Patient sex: M
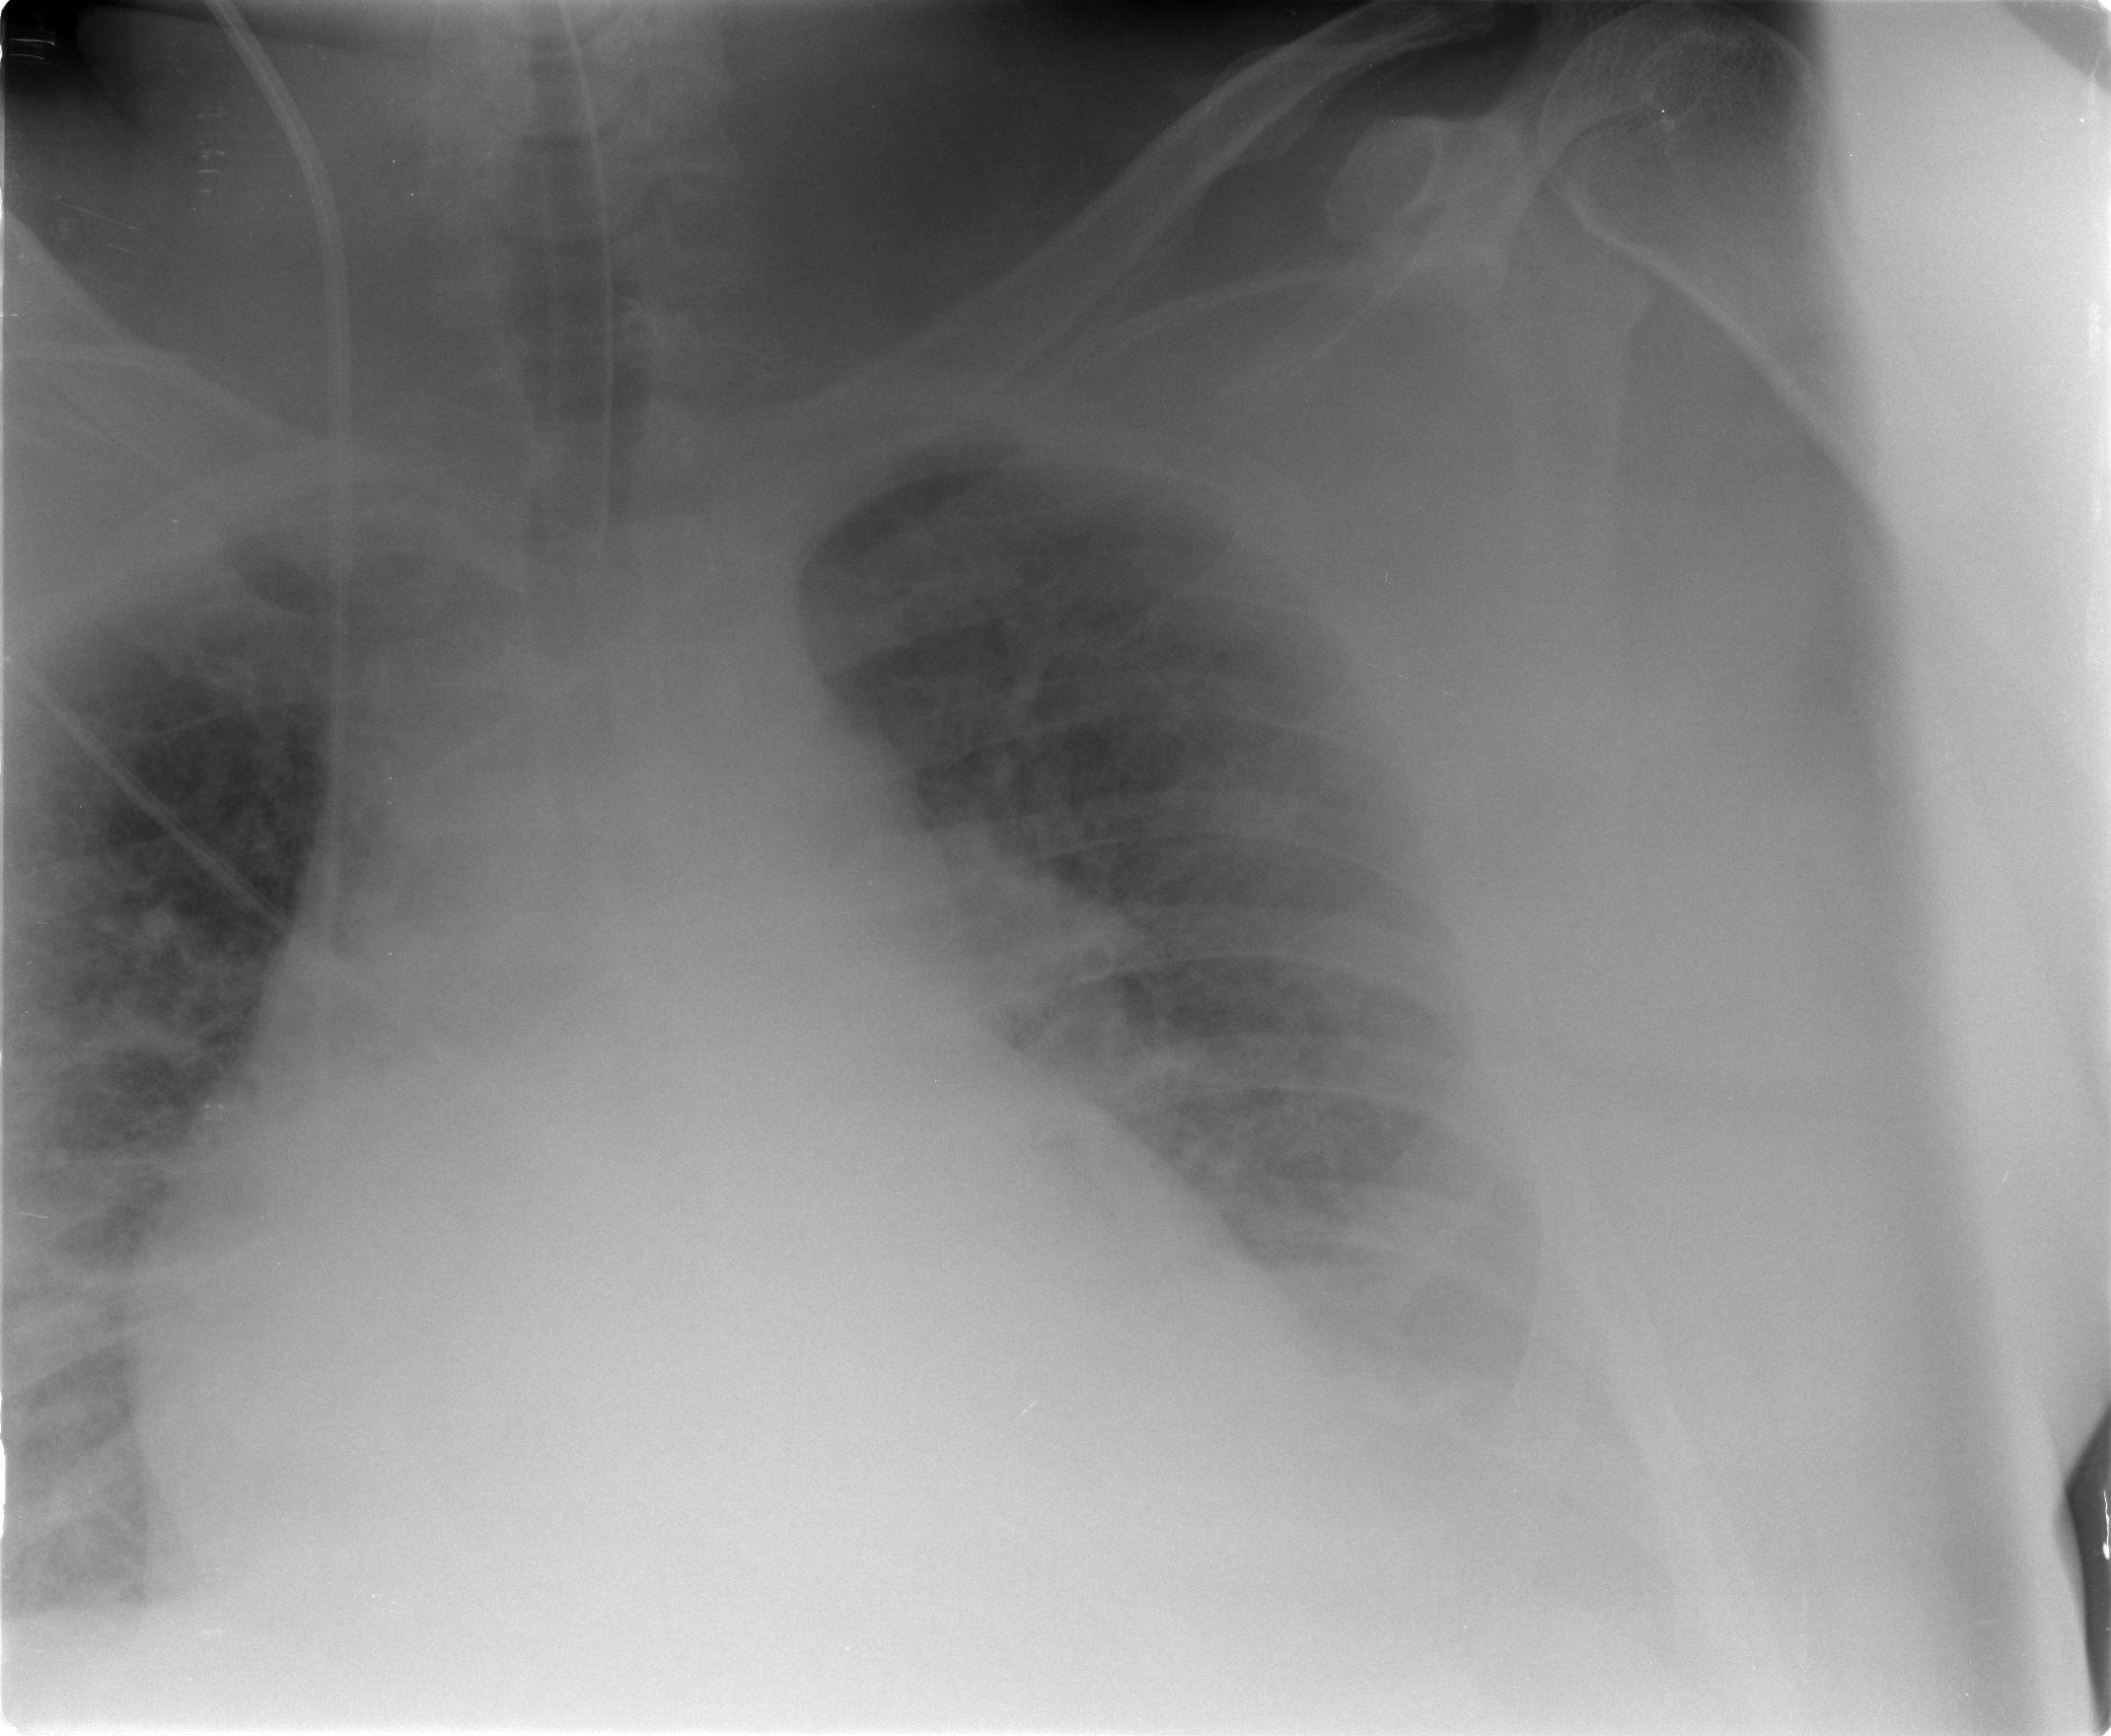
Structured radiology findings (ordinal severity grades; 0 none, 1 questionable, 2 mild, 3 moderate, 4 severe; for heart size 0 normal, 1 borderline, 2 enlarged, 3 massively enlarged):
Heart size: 3
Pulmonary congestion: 3
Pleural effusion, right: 2
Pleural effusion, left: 3
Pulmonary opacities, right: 0
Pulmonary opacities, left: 0
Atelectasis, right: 3
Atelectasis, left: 3